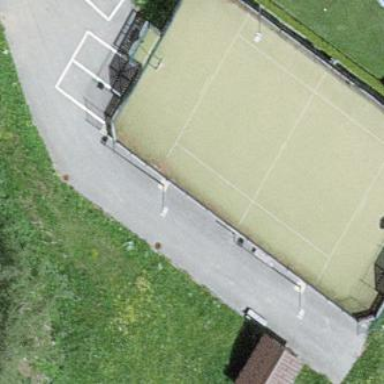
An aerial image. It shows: Recreation ground.